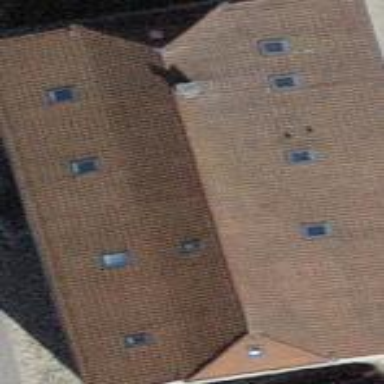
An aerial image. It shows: Building with tiled roof.